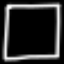
Label: square